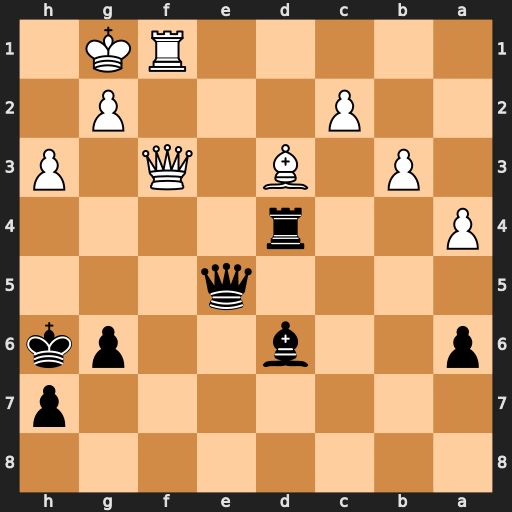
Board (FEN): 8/7p/p2b2pk/4q3/P2r4/1P1B1Q1P/2P3P1/5RK1
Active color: b
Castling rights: -
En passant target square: -
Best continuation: Qh2+ Kf2 Rf4